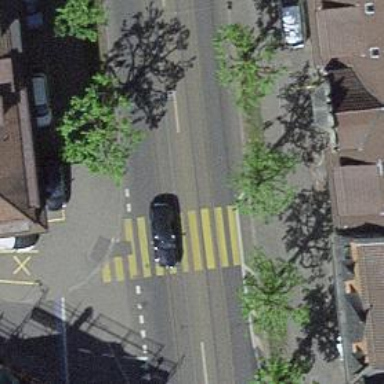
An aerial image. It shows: Tram crossing on the railway.